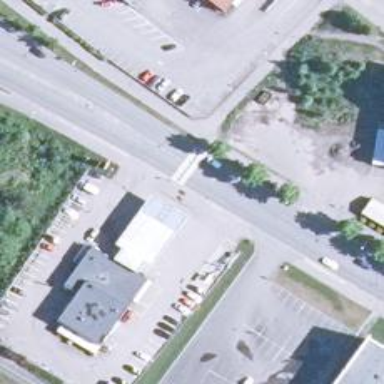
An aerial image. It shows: Zebra crossing on asphalt cycleway.